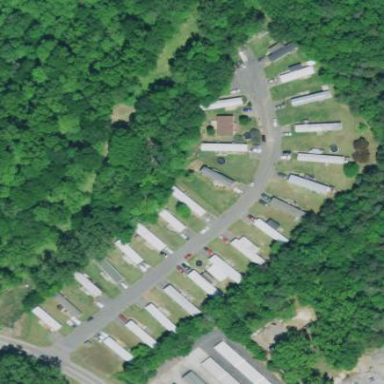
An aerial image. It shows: Residential area designated as trailer park.